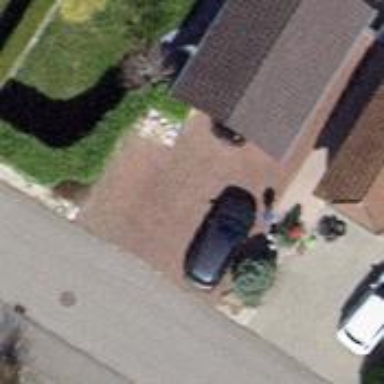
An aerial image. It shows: Garage building.